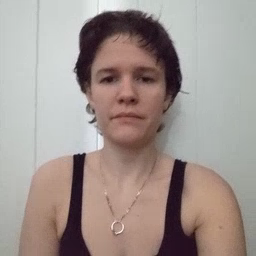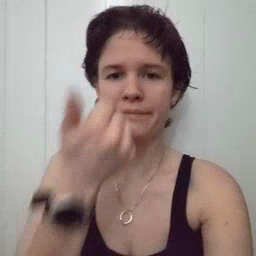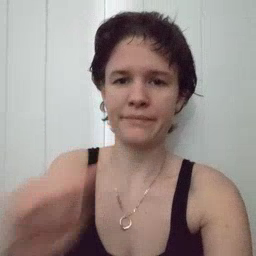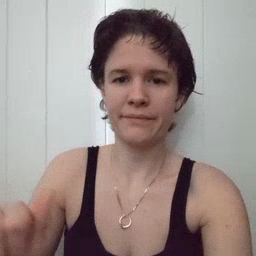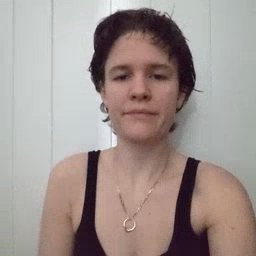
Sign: any